Question: I remember that in the past I was able to Exclude selected files from Source Control. But now this is missing:

How do I get it back. I want to exclude permanently, for example the photos folder.
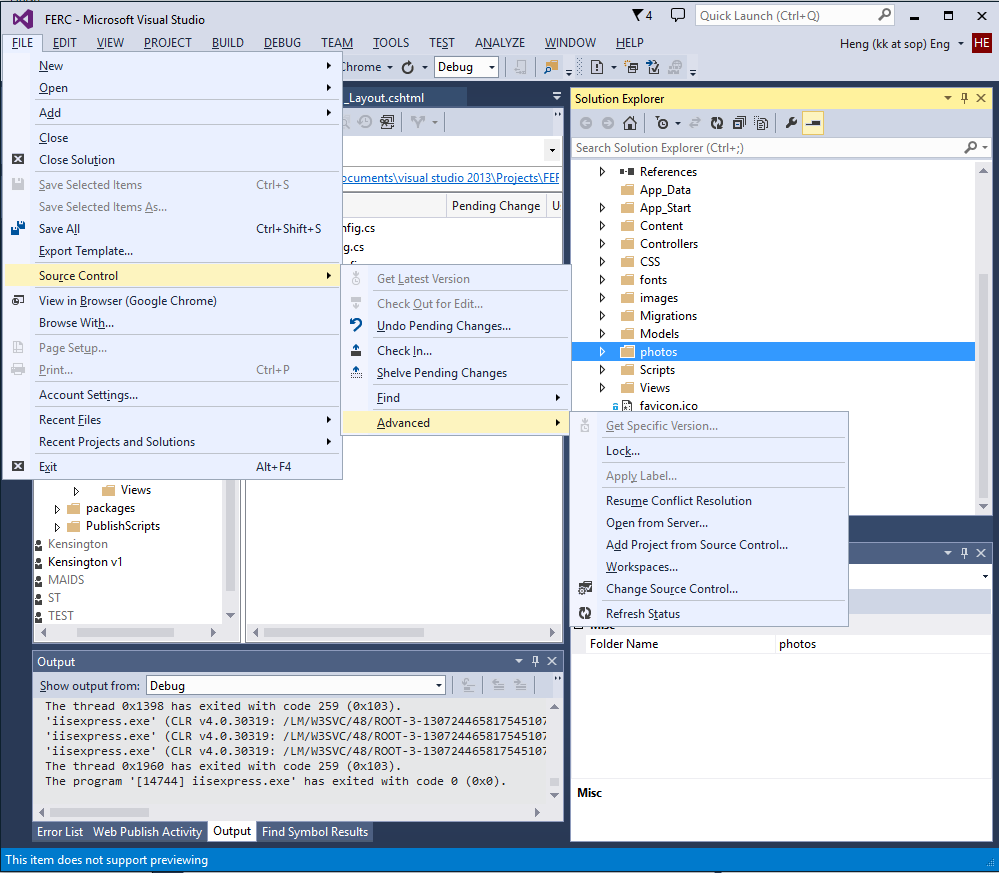
Answer: This feature can now be found in the Pending Changes window:
You must first undo any pending changes on this item if there are any.

And you can <URL>